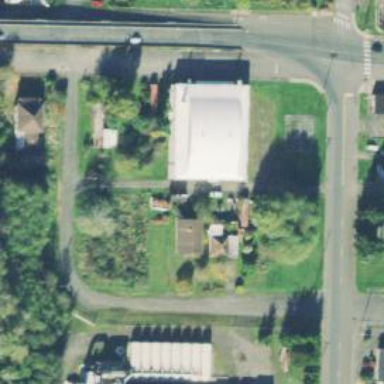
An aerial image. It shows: Sports centre that specializes in roller skating activities.